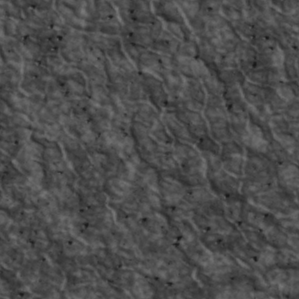
Label: non_frost